Question: I have a following situation when I use 'OpenJPA':
Those 3 entities: 'SelectQueryElement', 'SingleSelectQueryElement', 'CompositeQueryElement' are implemented thought 'SINGLE_TABLE' inheritance.
I also have 'ColumnClass' entity which holds top-level 'CompositeQueryElement'. Each of these classes have 'EAGER' loading and 'PERSIST'/'MERGE' cascade type.

Now, if I want to mimic structure like this:
'''
ColumnClass
| CompositeSelectQueryElement // top-level query element
| | SingleSelectQueryElement
| | CompositeSelectQueryElement
| | | SingleSelectQueryElement
| | SingleSelectQueryElement
| | CompositeSelectQueryElement
| | | SingleSelectQueryElement
'''
... and I try to merge 'ColumnClass' object, I expect for insertion order to be "preorder". But what I get not even close to that.
'''
ColumnClass
1 | CompositeSelectQueryElement // TOP-LEVEL
2 | | SingleSelectQueryElement
3 | | CompositeSelectQueryElement
4 | | | SingleSelectQueryElement
5 | | SingleSelectQueryElement
6 | | CompositeSelectQueryElement
7 | | | SingleSelectQueryElement
'''
OR at least:
'''
ColumnClass
1 | CompositeSelectQueryElement // TOP-LEVEL
2 | | SingleSelectQueryElement
3 | | CompositeSelectQueryElement
6 | | | SingleSelectQueryElement
4 | | SingleSelectQueryElement
5 | | CompositeSelectQueryElement
7 | | | SingleSelectQueryElement
'''
what I got was this: (note that first come all 'Composite's and after them all 'Single's)
'''
ColumnClass
1 | CompositeSelectQueryElement // TOP-LEVEL
4 | | SingleSelectQueryElement
2 | | CompositeSelectQueryElement
5 | | | SingleSelectQueryElement
6 | | SingleSelectQueryElement
3 | | CompositeSelectQueryElement
7 | | | SingleSelectQueryElement
'''
Order of 'Single's is not consistent either. Sometimes it's nothing like this but all random.
is there any way to work around this ordering issue and "suggest" to 'OpenJPA' what I want to achieve.
I use OpenJPA v2.2.
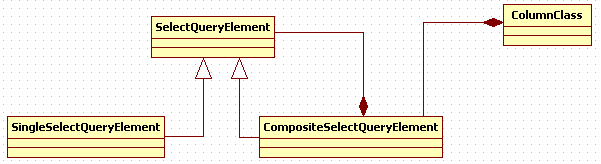
Answer: <URL> seems to suggest your solution is to include '<property name="openjpa.jdbc.UpdateManager" value="operation-order">' in your configuration. Hope that helps.